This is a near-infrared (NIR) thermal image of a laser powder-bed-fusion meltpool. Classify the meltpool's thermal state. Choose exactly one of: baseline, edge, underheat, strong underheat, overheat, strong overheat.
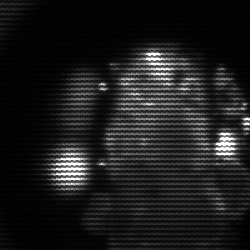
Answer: strong underheat